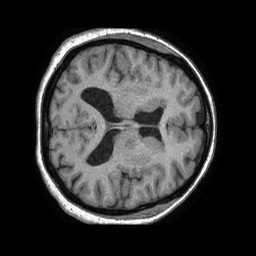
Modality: T1w
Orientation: axial
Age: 52
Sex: female
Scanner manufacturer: philips
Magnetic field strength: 1.5 T
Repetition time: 0.007756 s
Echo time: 0.003561 s